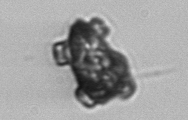
Label: Delphineis